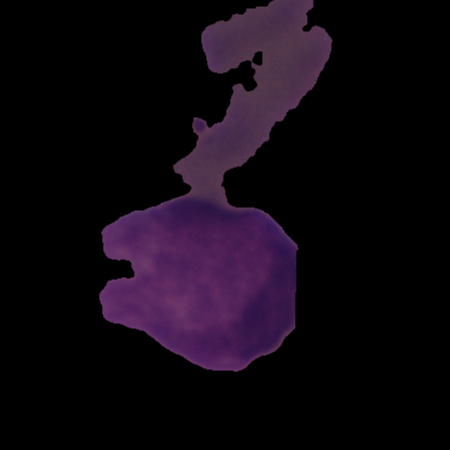
Label: cancer